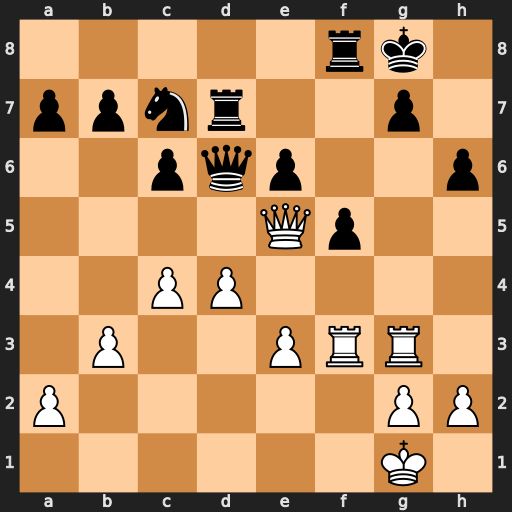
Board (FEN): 5rk1/ppnr2p1/2pqp2p/4Qp2/2PP4/1P2PRR1/P5PP/6K1
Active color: w
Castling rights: -
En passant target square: -
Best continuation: Rxg7+ Rxg7 Qxd6